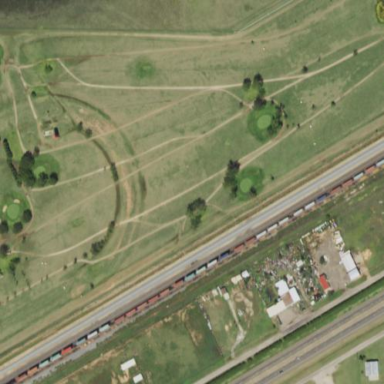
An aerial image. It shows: Golf course surrounded by greenery.